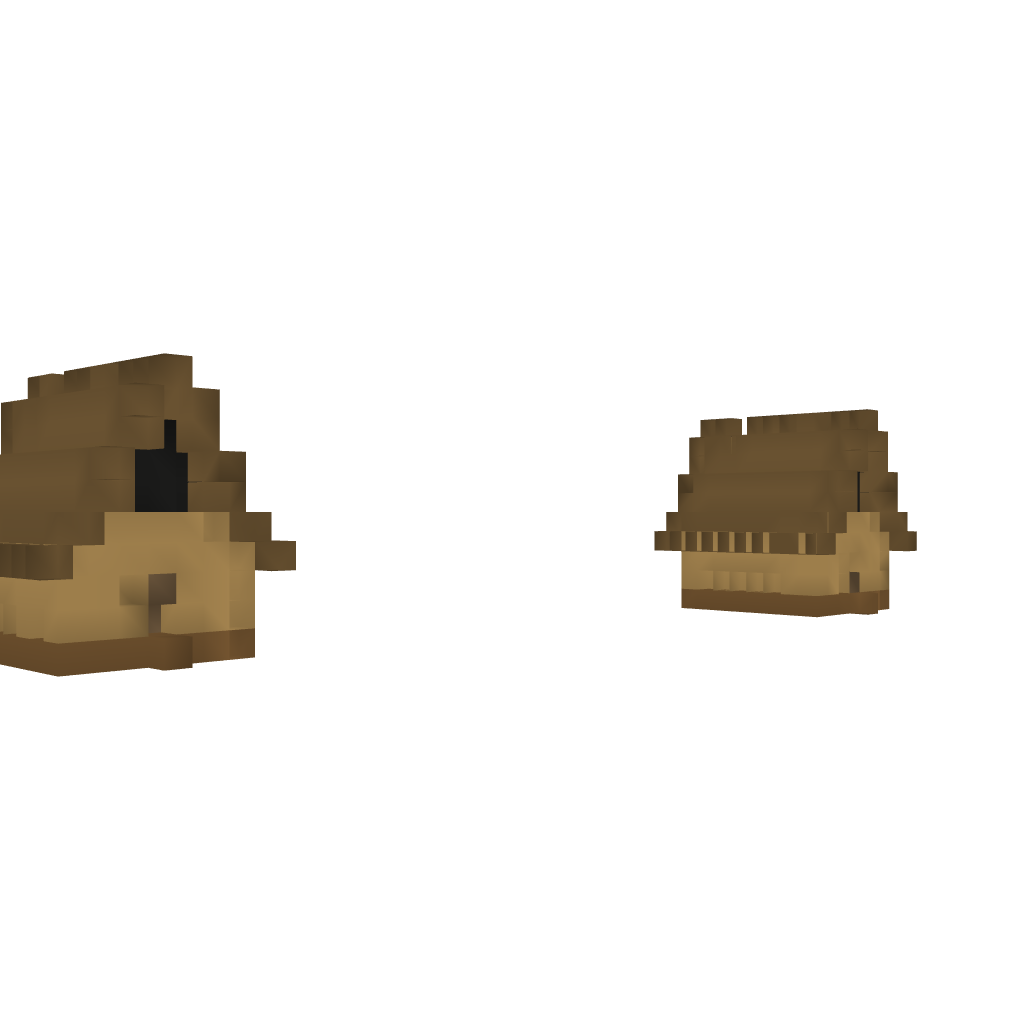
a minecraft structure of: Anti-Griefer House